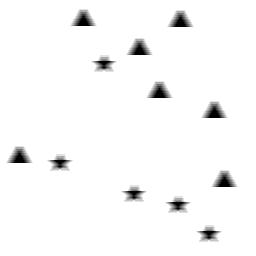
Squares: 0
Triangles: 7
Stars: 5
Total shapes: 12